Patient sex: M
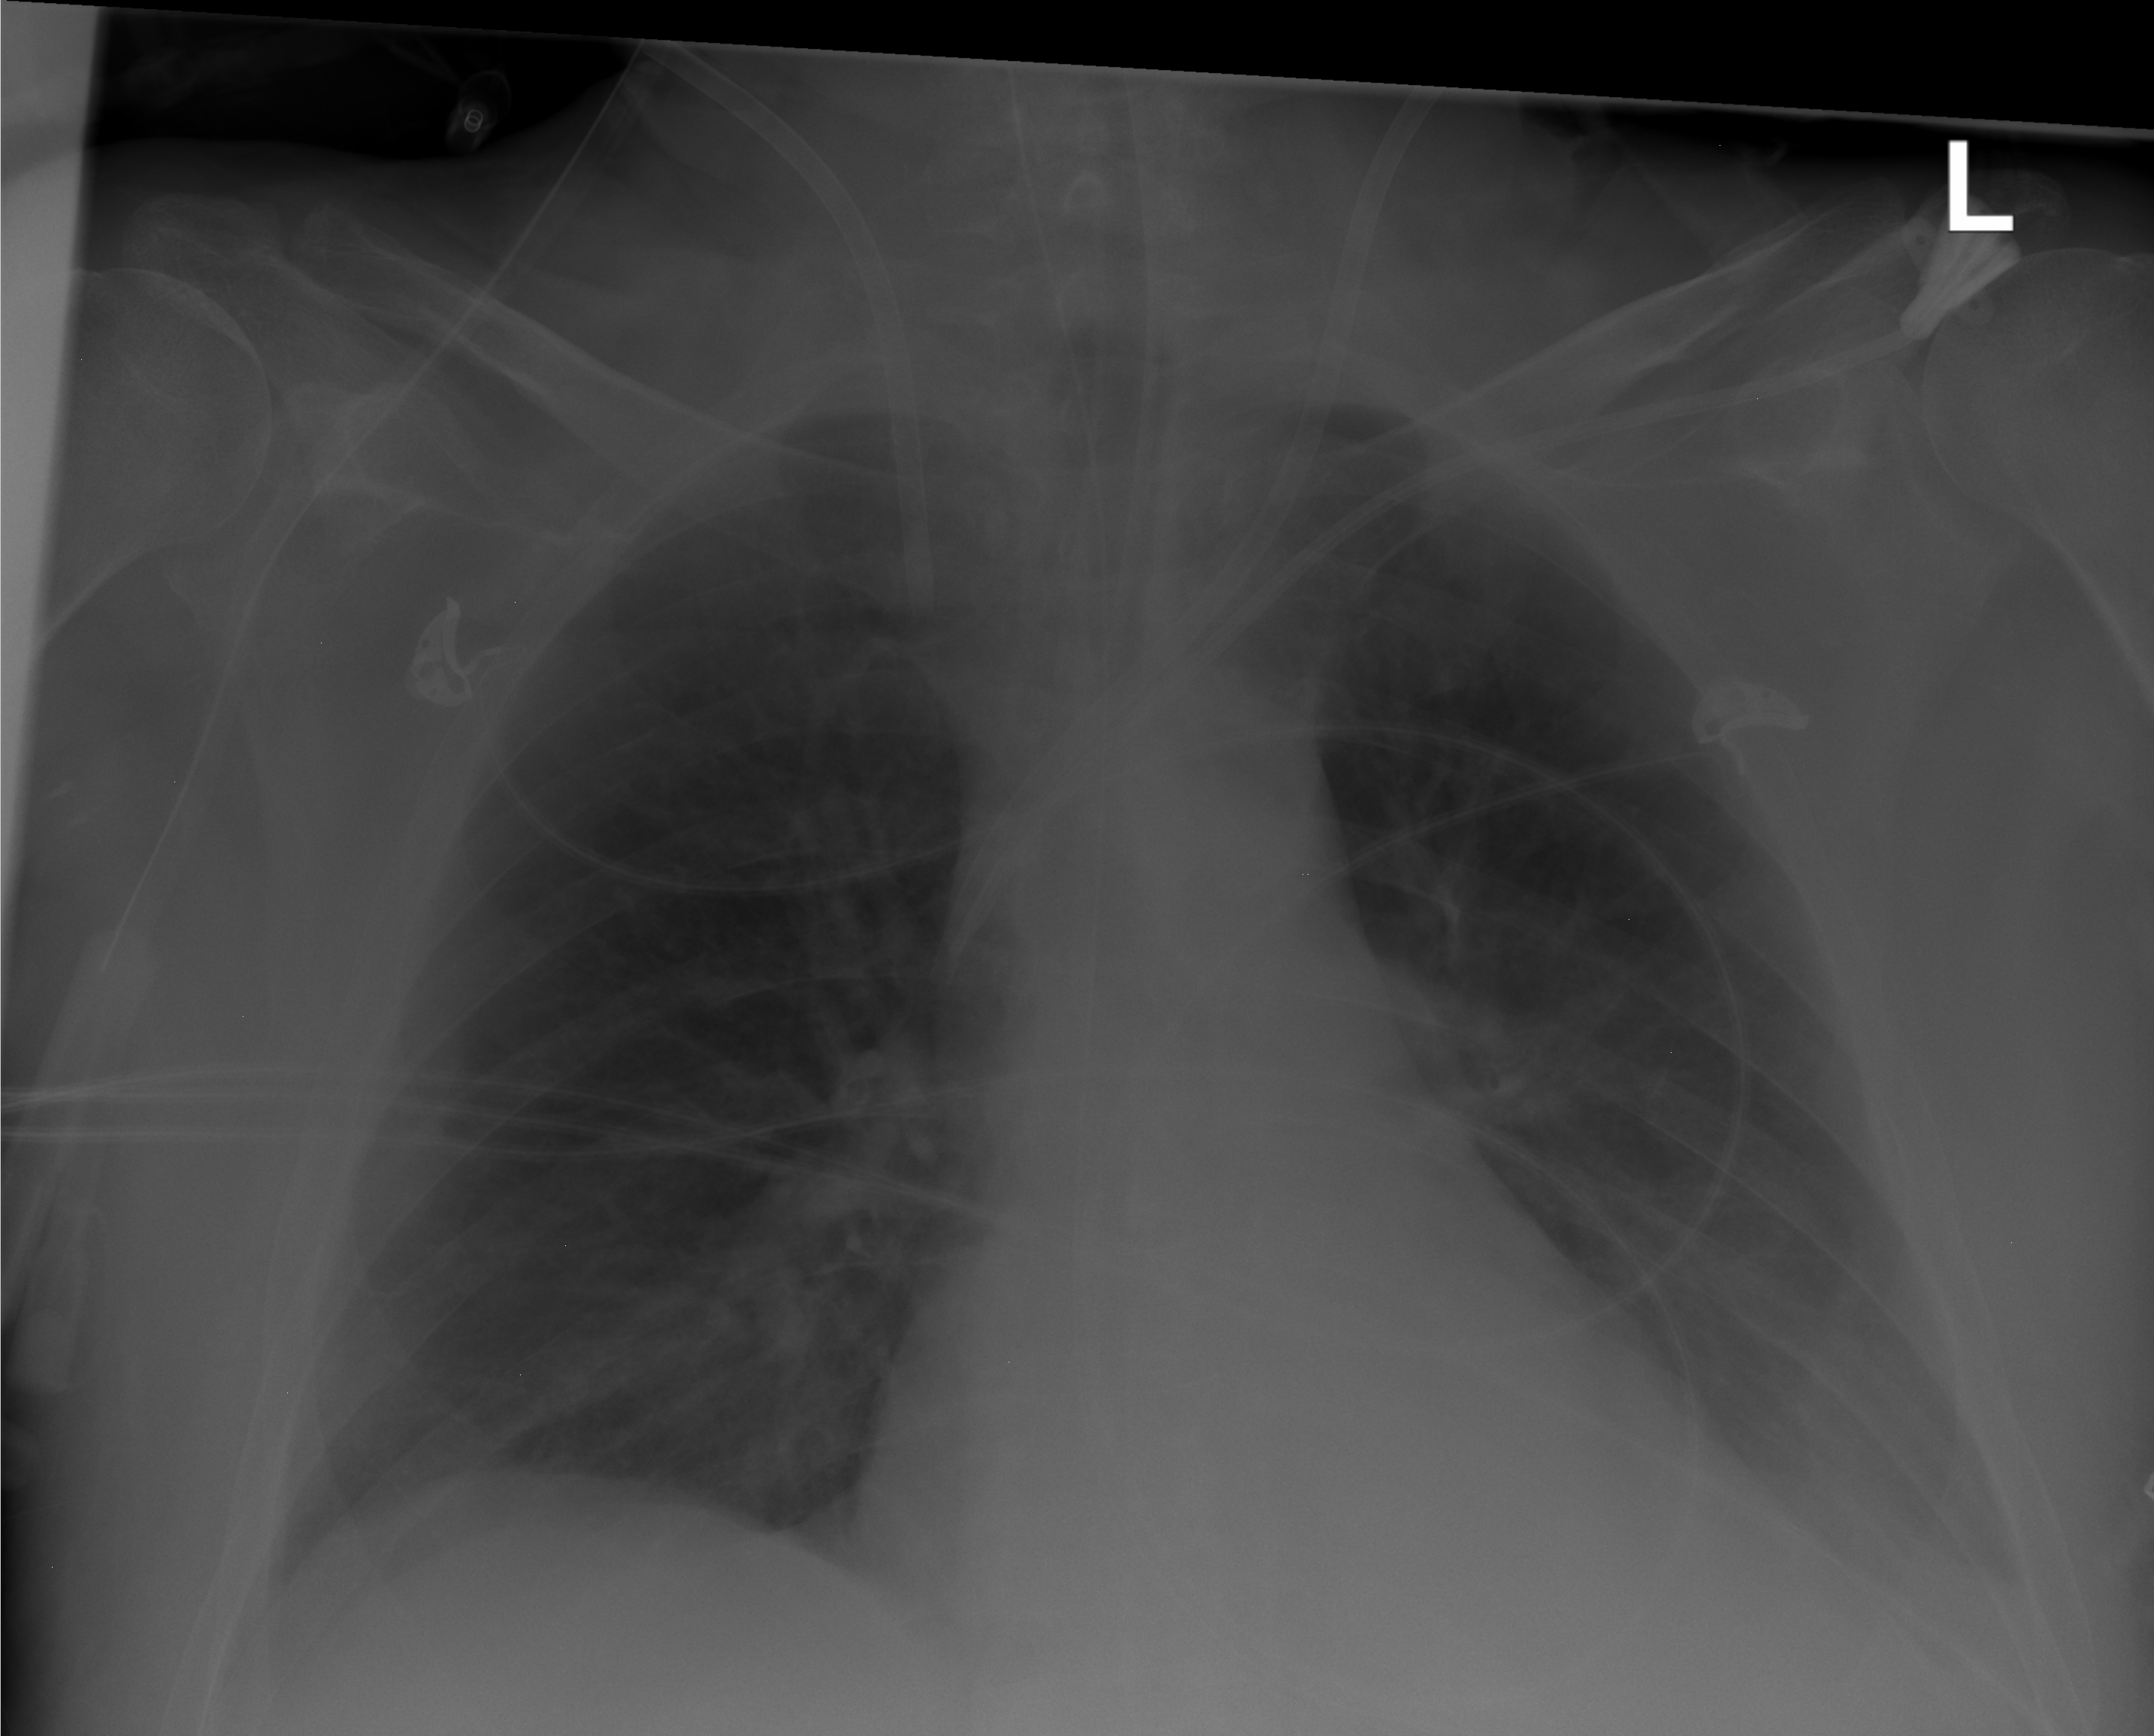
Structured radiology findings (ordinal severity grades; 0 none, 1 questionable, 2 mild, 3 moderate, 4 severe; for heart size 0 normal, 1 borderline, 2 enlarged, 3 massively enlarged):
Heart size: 0
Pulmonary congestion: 2
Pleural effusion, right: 0
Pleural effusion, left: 2
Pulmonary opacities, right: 0
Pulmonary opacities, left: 0
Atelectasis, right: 0
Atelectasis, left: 2